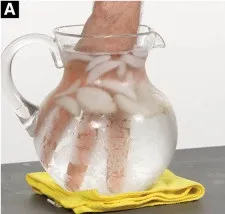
Finger icing in water.
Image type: medical_photograph (other_medical_photograph)